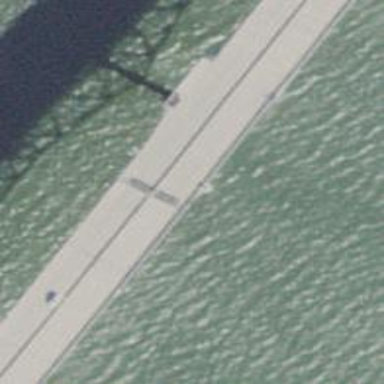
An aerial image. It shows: Trunk highway expressway on swing bridge.